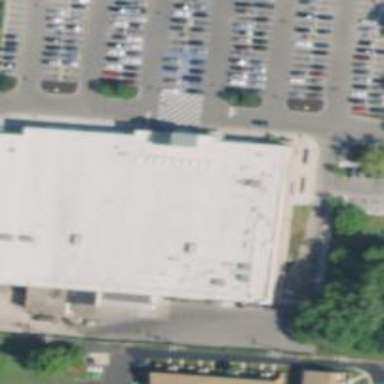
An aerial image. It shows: Supermarket building.